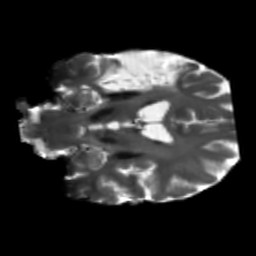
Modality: T2w
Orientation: coronal
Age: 66
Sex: male
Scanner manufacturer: siemens
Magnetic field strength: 3 T
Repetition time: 5.47 s
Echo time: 0.0854 s